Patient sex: M
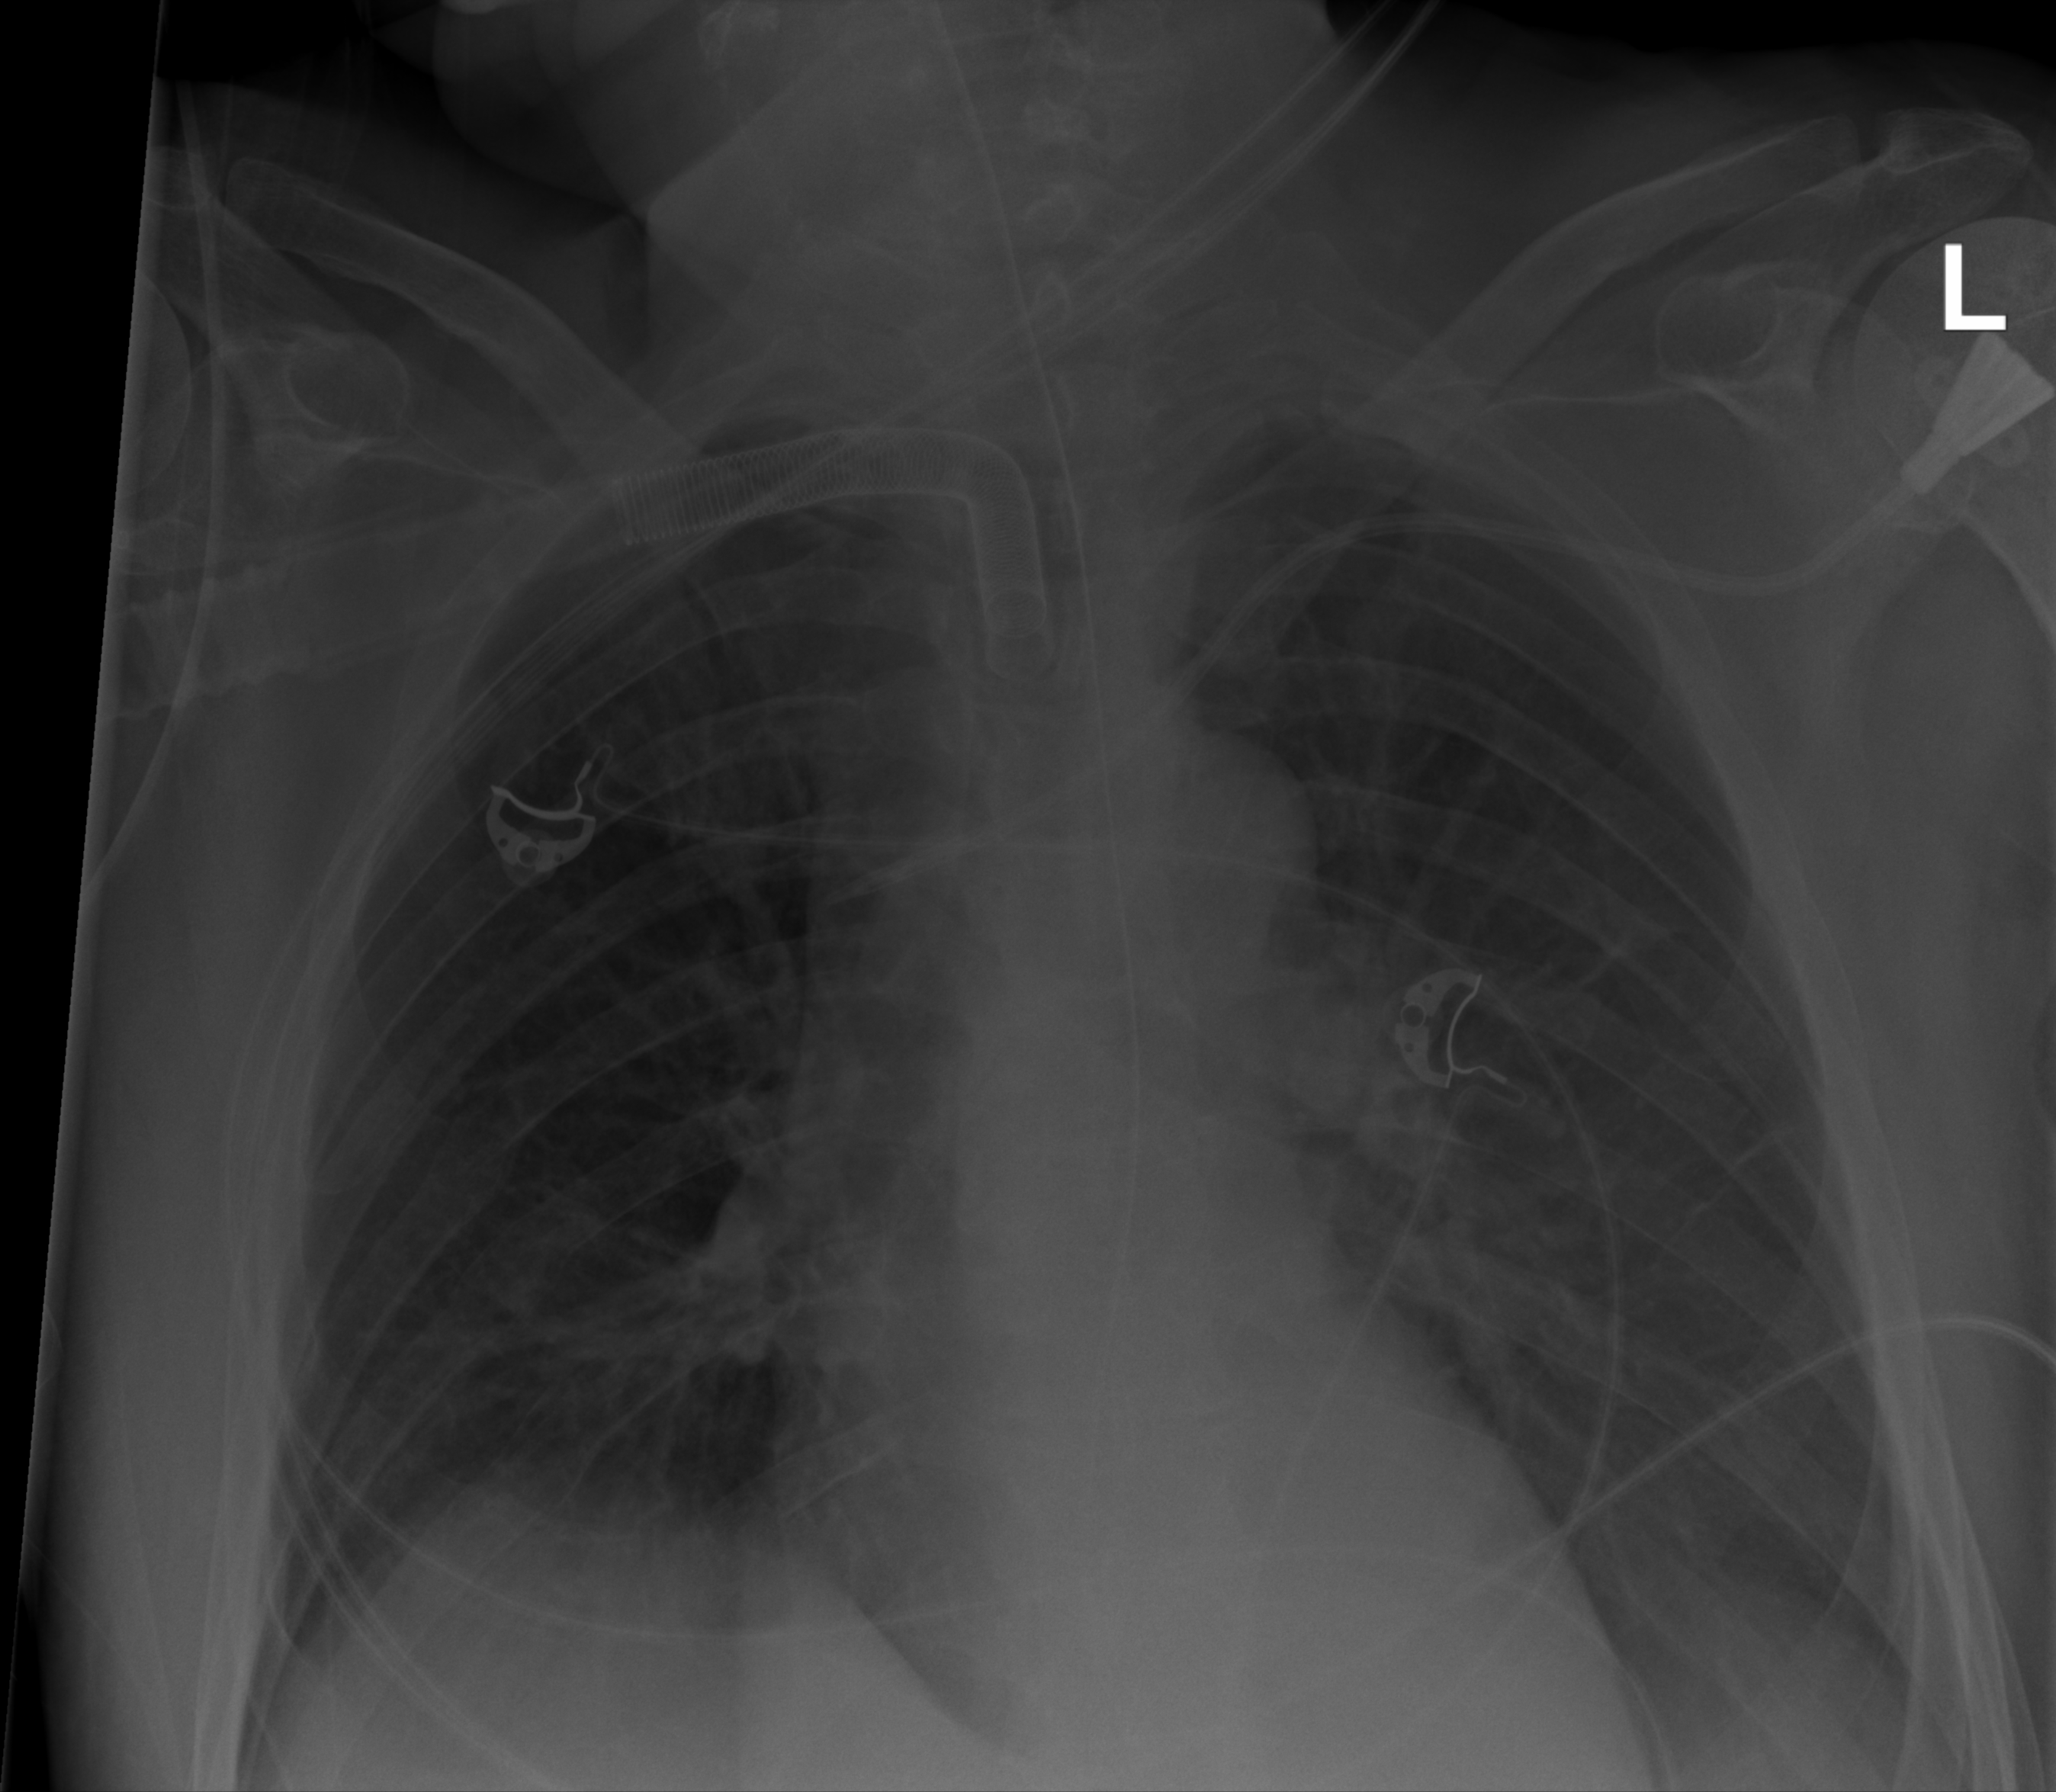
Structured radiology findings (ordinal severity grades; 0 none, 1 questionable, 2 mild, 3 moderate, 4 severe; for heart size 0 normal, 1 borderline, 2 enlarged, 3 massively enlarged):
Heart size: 2
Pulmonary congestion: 0
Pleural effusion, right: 0
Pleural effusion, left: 2
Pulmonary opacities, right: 0
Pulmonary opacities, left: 0
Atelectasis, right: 0
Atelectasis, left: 2